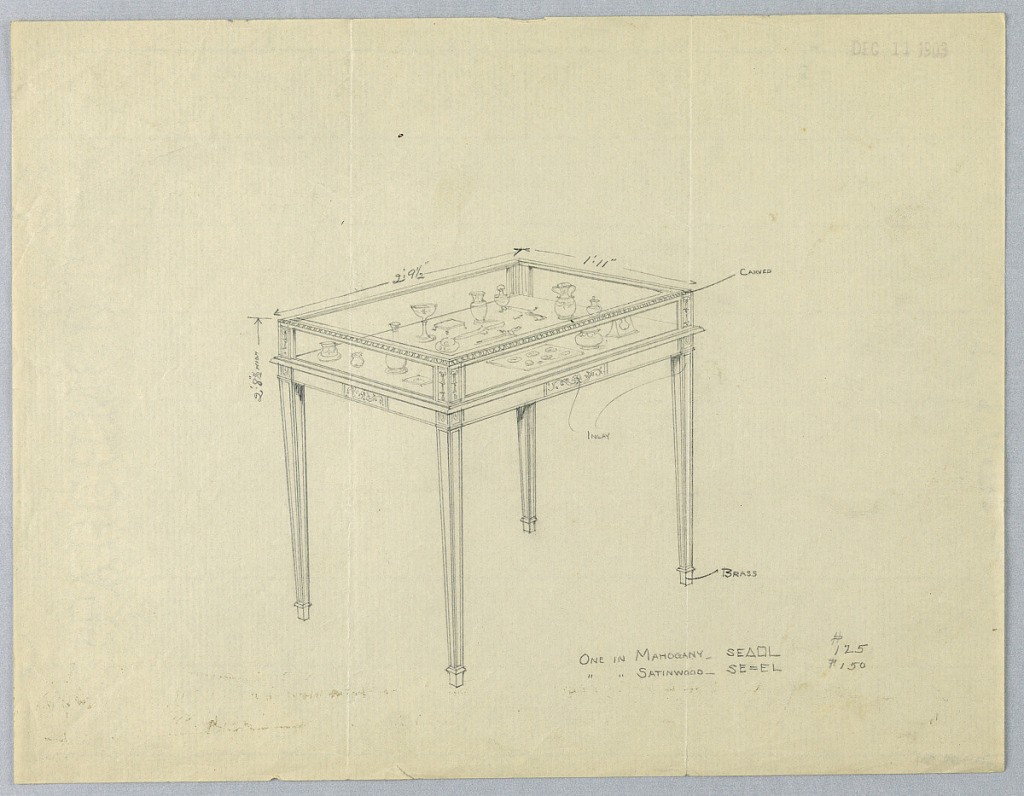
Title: Design for Glass-Top Display Case
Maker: A.N. Davenport Co.
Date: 1900–05
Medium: Graphite on thin cream paper
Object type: Drawing
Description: Rectangular, flat,  glass-top display case with pieces of china inside; raised on 4 straight, tapering legs terminating in brass feet.